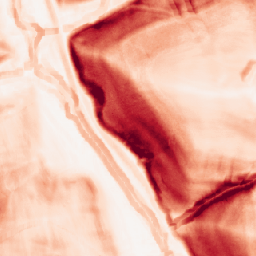
Category: morphological
Decomposition family: morphological_gradient
Decomposition parameters: size: 7
shape: square
Upsampling method: nearest
Upsampling parameters: scale: 8
Upsampling scale: 8